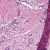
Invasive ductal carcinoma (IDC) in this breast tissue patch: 1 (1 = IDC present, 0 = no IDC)